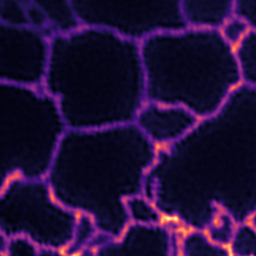
Label: Super-resolution ER image